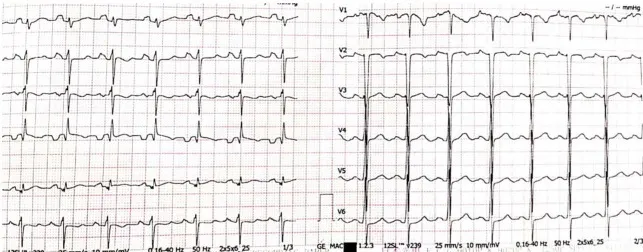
The surface electrocardiogram showing sinus rhythm after surgical ablation.
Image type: electrography (ekg)